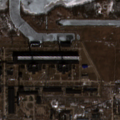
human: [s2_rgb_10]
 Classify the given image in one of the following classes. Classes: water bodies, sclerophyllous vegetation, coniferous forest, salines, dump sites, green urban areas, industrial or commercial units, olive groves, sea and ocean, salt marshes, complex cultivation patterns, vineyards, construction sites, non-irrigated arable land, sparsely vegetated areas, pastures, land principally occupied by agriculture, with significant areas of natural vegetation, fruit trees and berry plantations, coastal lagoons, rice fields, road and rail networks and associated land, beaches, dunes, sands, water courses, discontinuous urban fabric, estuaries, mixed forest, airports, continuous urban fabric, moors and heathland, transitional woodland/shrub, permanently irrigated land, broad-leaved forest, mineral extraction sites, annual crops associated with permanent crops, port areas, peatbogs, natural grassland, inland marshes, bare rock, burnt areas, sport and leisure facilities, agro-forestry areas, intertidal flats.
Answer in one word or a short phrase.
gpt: industrial or commercial units, pastures, land principally occupied by agriculture, with significant areas of natural vegetation, water bodies